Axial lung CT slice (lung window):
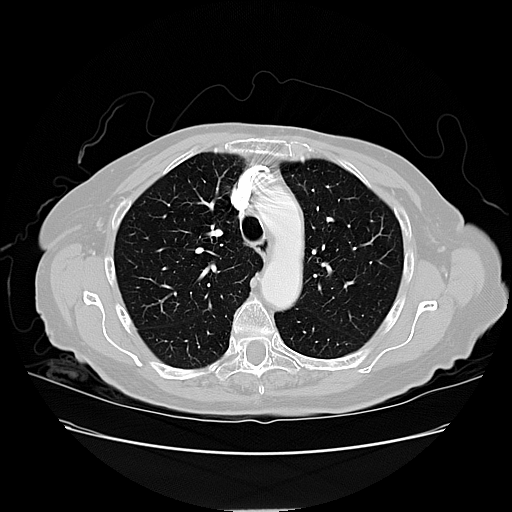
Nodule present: no